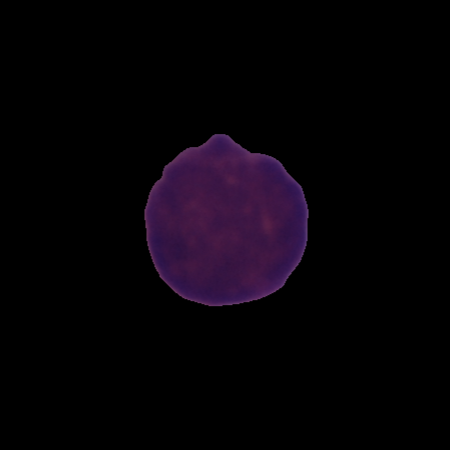
Label: cancer